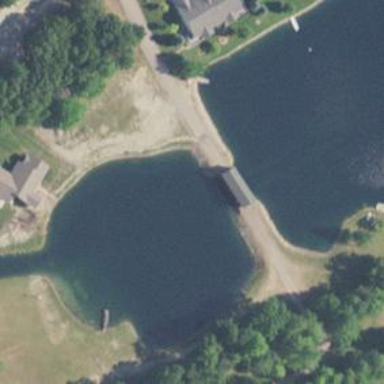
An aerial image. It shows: Covered bridge on residential road.